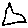
Label: triangle